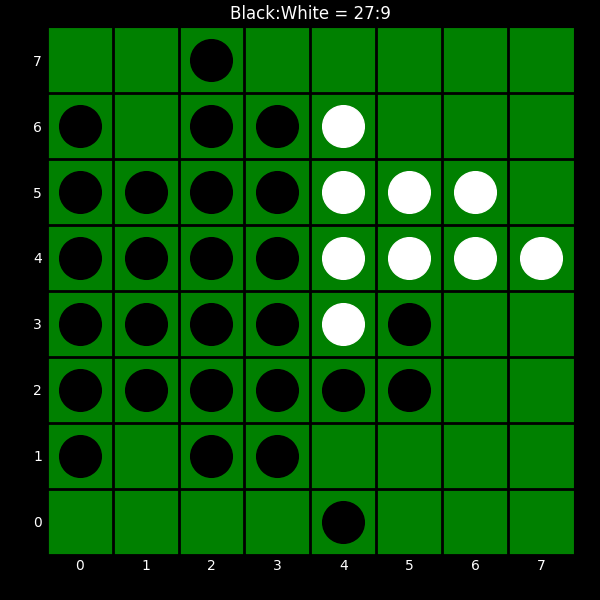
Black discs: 27
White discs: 9